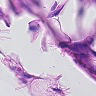
Metastatic tissue present: yes